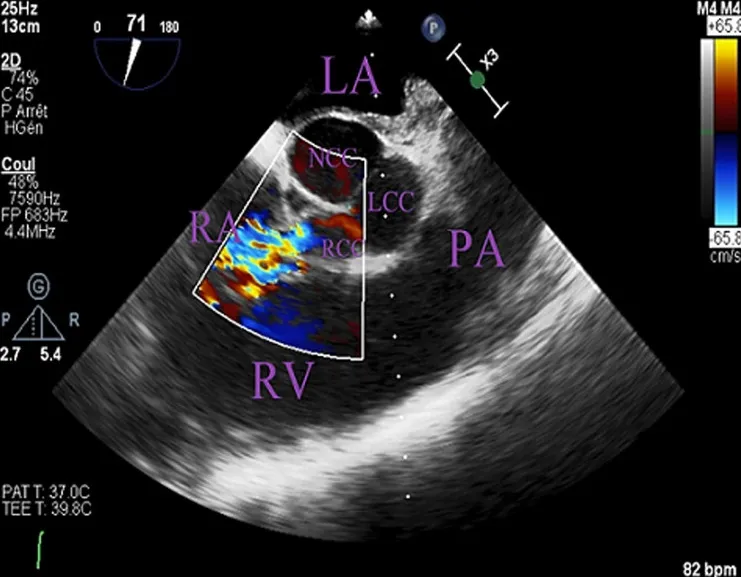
echographic image showing the passage of blood flow from the right Valsalva sinus to the right atrium.
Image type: radiology (ultrasound)